Question: What way would you suggest to layout (locate) Jbuttons and Jlabes in java in the fashion depicted in the picture below? Is there any tool for visually being able to place the components on a form in Java, rather than specifying the component locations in the code one by one.
Thanks
I am using

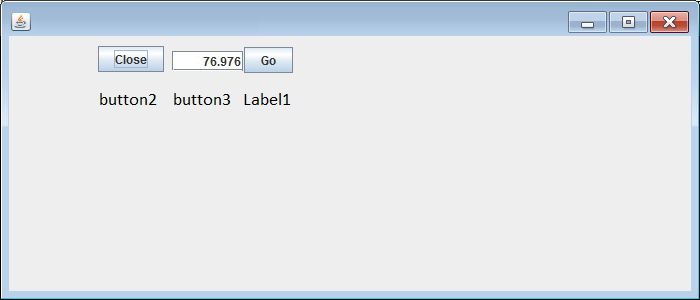
Answer: You can use <URL> for visually layout component.
---
For Eclipse you can use <URL>. Look for guide with update site of eclipse. Also take a look at the .